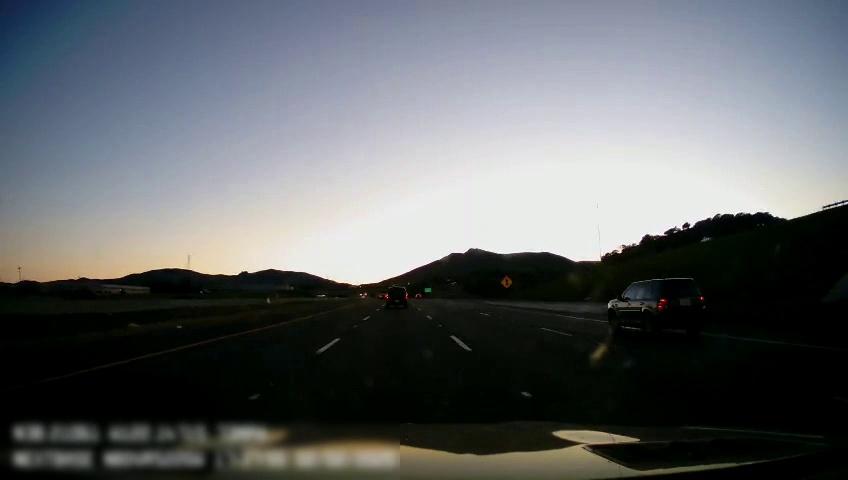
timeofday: Dusk/Dawn/Twilight
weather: Sunny
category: Drivable Space
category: Vehicles | Car
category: Vehicles | SUV
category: Lanes | Alternate Lane
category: Lanes | Current Lane
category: Lanes | Current Lane
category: Lanes | Alternate Lane
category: Lanes | Alternate Lane
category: Traffic | Signs